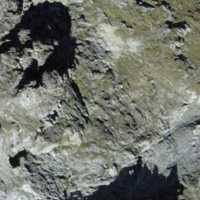
EUNIS habitat code: 48
Species observed at this site:
Capra ibex